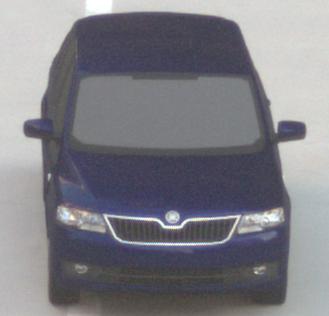
Make: Skoda
Model: Rapid Spaceback 1.2 TSI
Detailed model: Rapid Spaceback
Model produced from: 2013/10
Model produced until: 2015/04
Doors: 5
Color: blue
Road condition: dry road
Daytime: sunrise or sunset
Contrast: low contrast